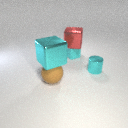
large red metal cube above small cyan rubber cube